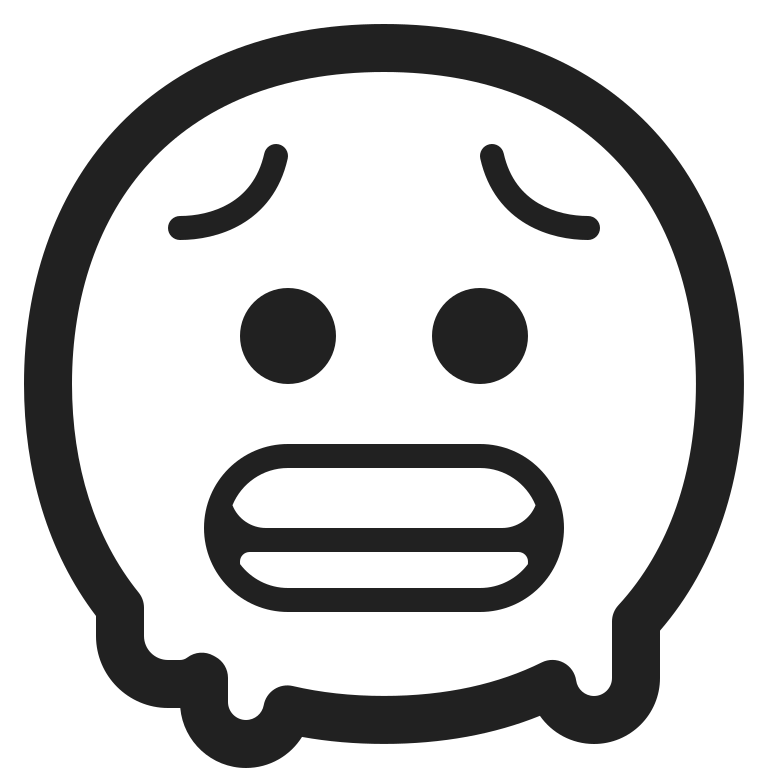
cold face high contrast